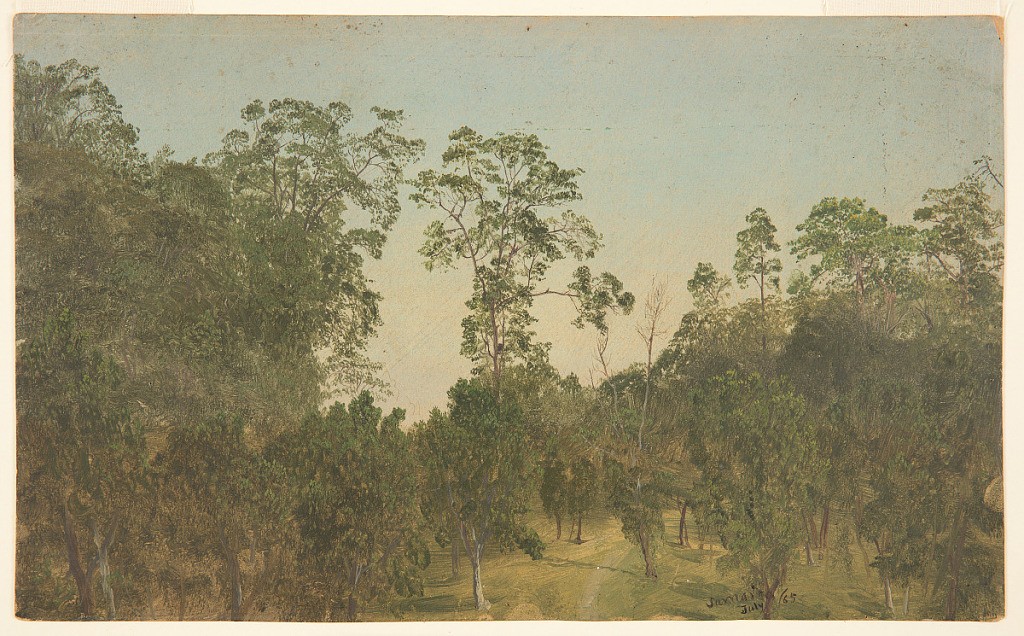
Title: Trees, Jamaica
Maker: Frederic Edwin Church, American, 1826–1900
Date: July 1865
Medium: Brush and oil, graphite on paperboard
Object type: Drawing
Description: Landscape sketch of the Jamaican forest. Several trees distinguish themselves from the mass of green foliage. At center, a tall tree rises above the surrounding canopy and hosts three brightly colored, red-orange birds, who perch on a bough roughly two-thirds up the tree. In background, sky is rendered in gradient from yellow to blue.